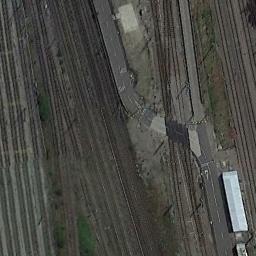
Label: railway